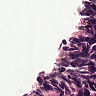
Metastatic tissue present: no